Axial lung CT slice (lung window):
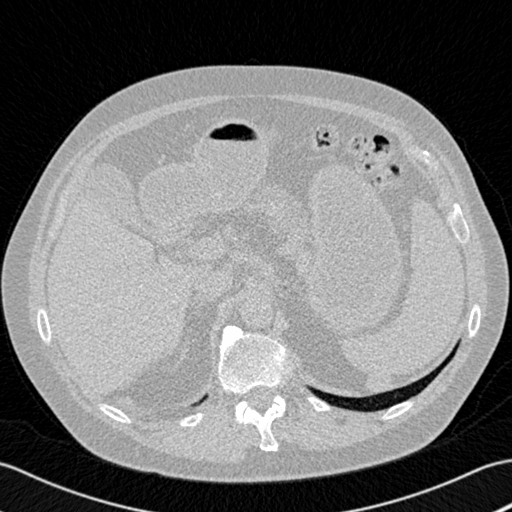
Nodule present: no